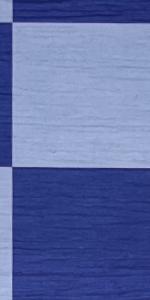
Label: Empty